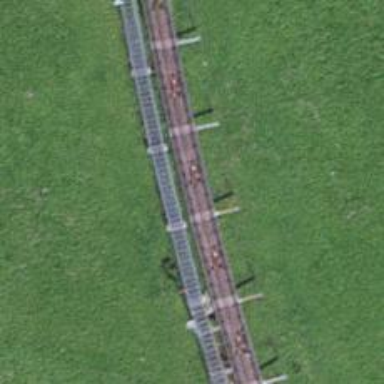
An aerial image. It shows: Funicular railway.